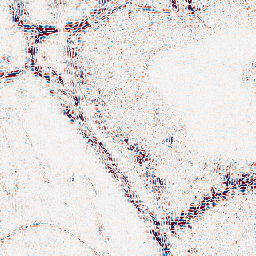
Category: wavelet
Decomposition family: wavelet_dwt
Decomposition parameters: wavelet: db8
level: 2
Upsampling method: nearest
Upsampling parameters: scale: 8
Upsampling scale: 8